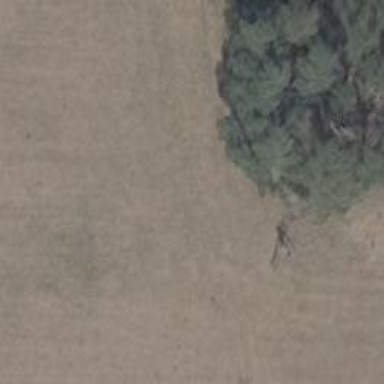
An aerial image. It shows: Hunting stand.